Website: walmart
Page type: address-validator
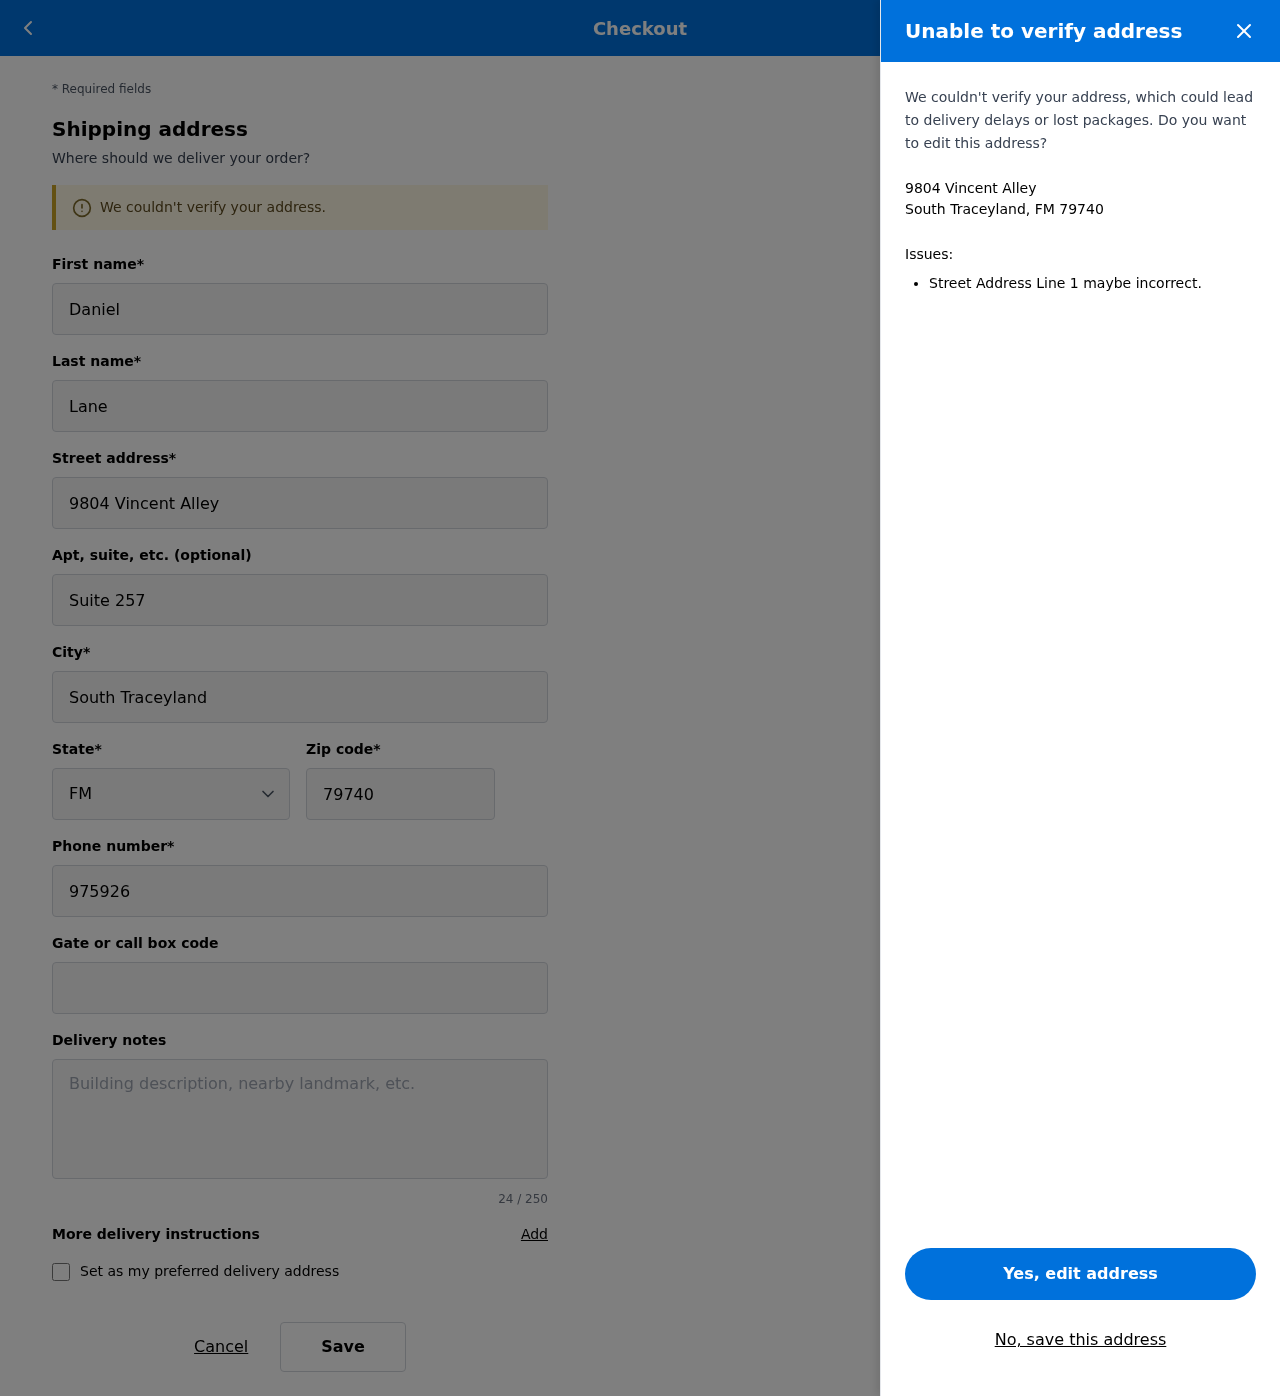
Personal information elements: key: PII_CITY_STATE_ZIP
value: South Traceyland, FM 79740
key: PII_DELIVERY_INSTRUCTIONS
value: Place behind screen door
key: PII_STATE_ABBR
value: FM
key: PII_STREET
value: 9804 Vincent Alley
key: PII_FIRSTNAME
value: Daniel
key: PII_LASTNAME
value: Lane
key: PII_STREET2
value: Suite 257
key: PII_CITY
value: South Traceyland
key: PII_POSTCODE
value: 79740
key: PII_PHONE
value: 9759264379
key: PII_SECURITY_CODE
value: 36EZ